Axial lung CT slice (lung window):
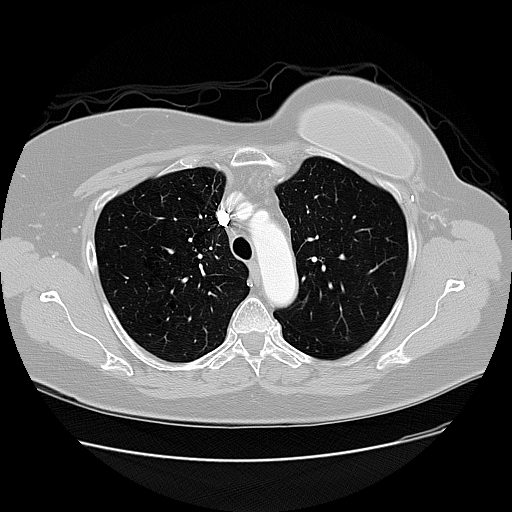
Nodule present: no